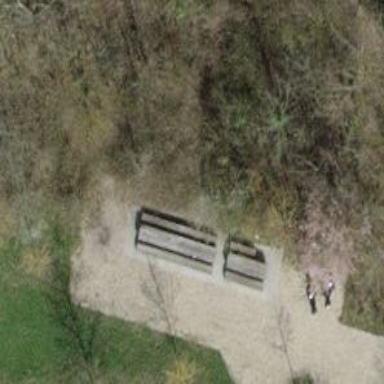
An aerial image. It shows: Picnic table located in leisure land area.